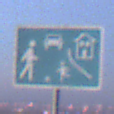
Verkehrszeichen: BeginnVerkehrsberuhigterBereich
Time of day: SunriseSunset
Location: Outdoor (Nature)
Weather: Clear
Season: NotSpecified
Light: Natural